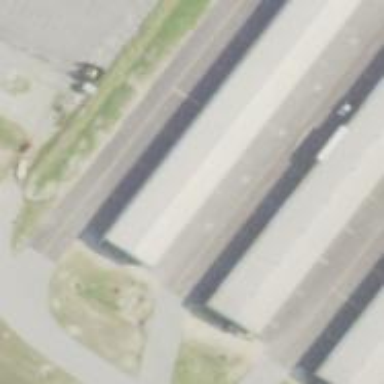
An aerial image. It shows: Hangar building at the airport.